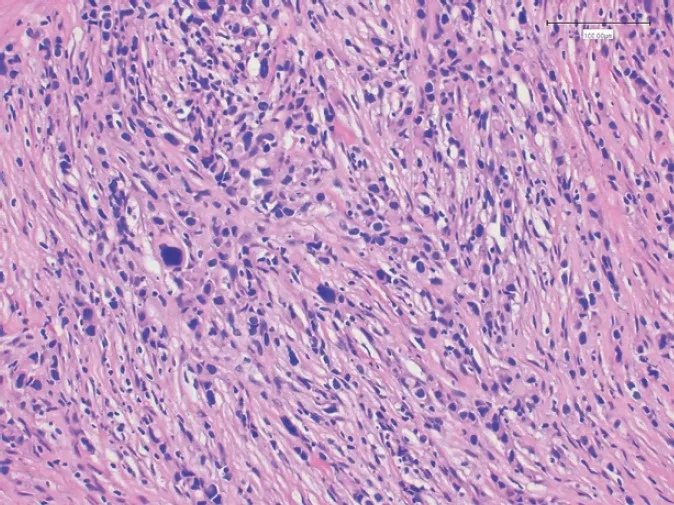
Tumour staining with hematoxylin and eosin.
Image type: pathology (h&e)